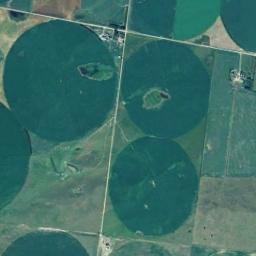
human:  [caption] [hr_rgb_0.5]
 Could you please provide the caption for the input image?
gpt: There are some deep green circle farmland .

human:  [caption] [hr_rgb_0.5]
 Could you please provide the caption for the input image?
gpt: Four or five green circular farms of different sizes .

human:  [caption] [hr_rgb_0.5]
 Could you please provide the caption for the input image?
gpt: Several dark green circular farmlands are neatly arranged on the ground and some roads go through these farmlands .

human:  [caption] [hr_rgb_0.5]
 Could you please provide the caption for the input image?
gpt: Round fields are green .

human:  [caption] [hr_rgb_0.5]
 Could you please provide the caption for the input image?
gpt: There are three blue circular farmlands next to each other .